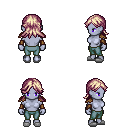
a pixel art fantasy rpg character, female body template, dark elf, purple skin, leather shoulder armor, teal pants, white blonde loose hair, leather bracers, white slippers, four views (front, back, left, right), 2x2 character sprite sheet, small pixel art, hard edges, no anti-aliasing